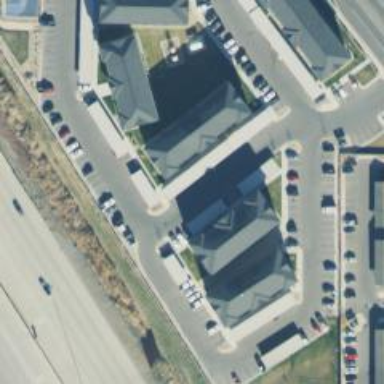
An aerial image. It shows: Condominium in residential area.